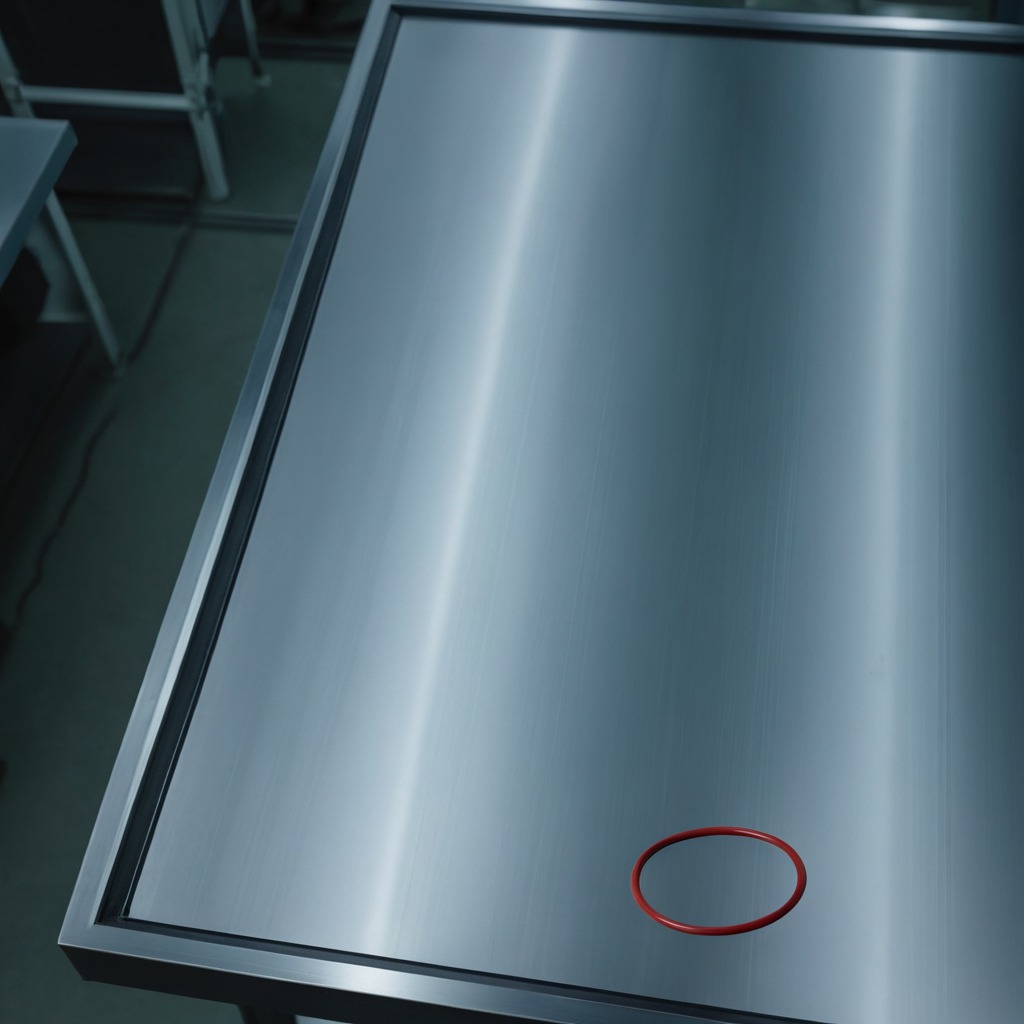
A rubber O-ring is lying on the metal table in a machine shop under fluorescent lights.